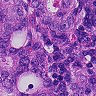
Metastatic tissue present: yes